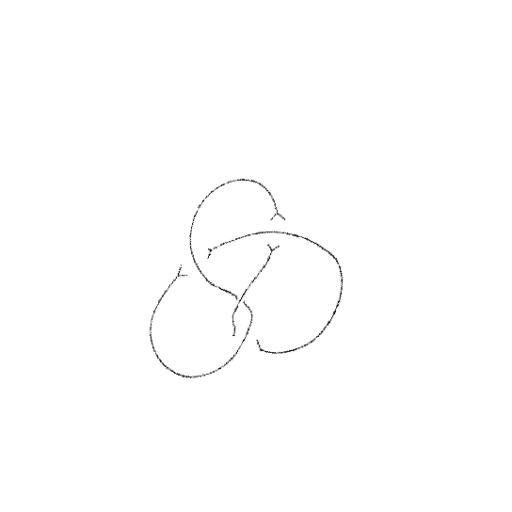
Crossing number: 4